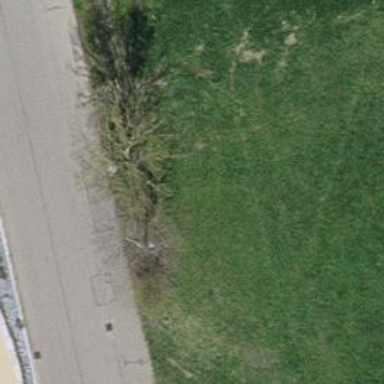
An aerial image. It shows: Urban tree adds touch of nature to the surroundings.